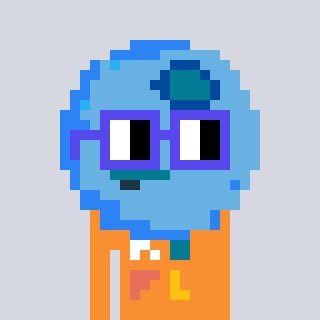
a pixel art character with square blue glasses, a blueberry-shaped head and a orange-colored body on a cool background